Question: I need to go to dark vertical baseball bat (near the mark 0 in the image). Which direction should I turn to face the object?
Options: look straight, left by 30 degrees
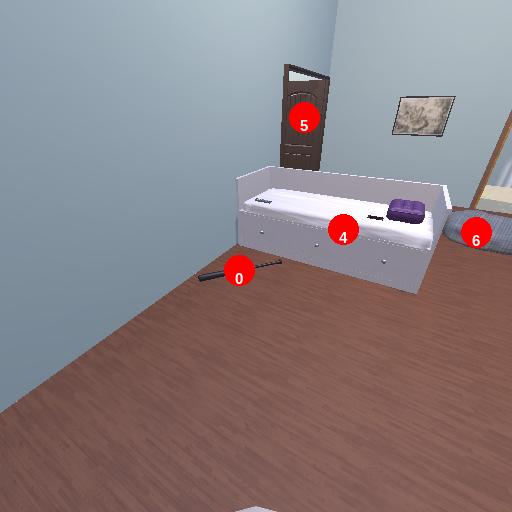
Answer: look straight